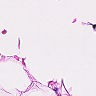
Metastatic tissue present: no